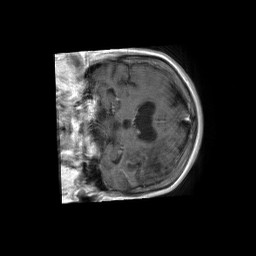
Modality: T1w
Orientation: coronal
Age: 61
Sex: female
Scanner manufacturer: philips
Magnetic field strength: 1.5 T
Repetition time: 0.6333 s
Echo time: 0.012 s